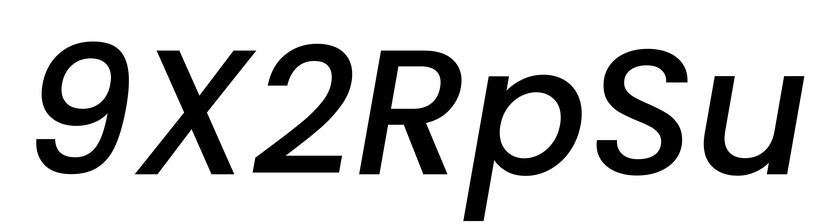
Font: Poppins-MediumItalic